Question: Count the number of objects in the diagram.
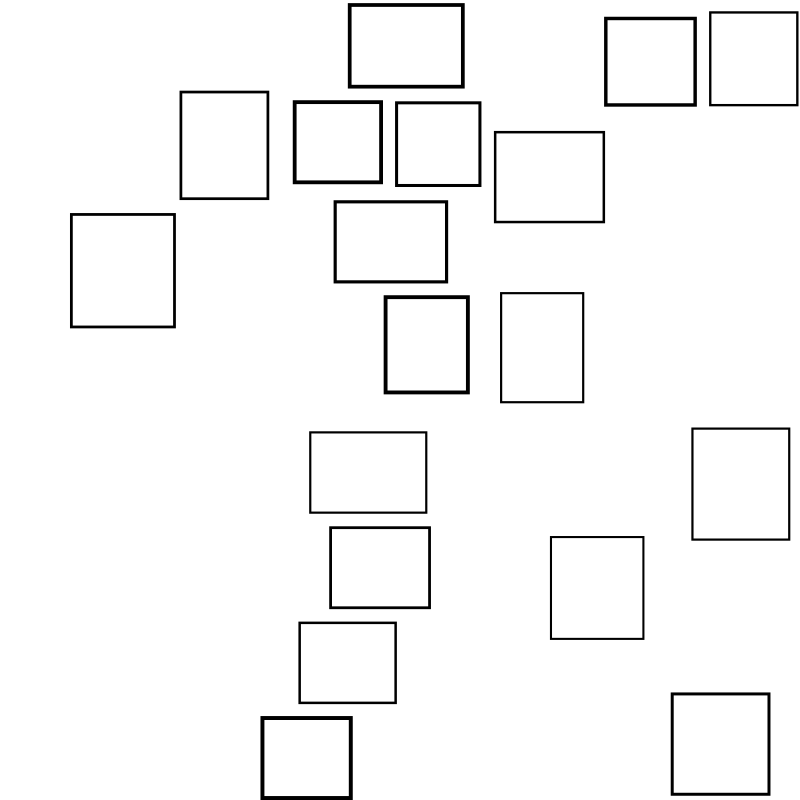
Answer: 18